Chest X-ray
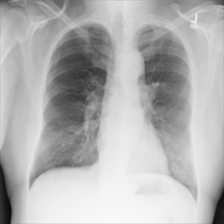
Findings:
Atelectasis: negative
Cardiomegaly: negative
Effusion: negative
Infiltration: negative
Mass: negative
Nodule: negative
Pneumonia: negative
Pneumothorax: negative
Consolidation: negative
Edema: negative
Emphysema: negative
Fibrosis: negative
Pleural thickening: negative
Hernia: negative